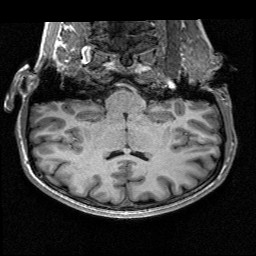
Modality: T1w
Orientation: sagittal
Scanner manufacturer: siemens
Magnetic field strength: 3 T
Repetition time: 2.53 s
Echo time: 0.00267 s